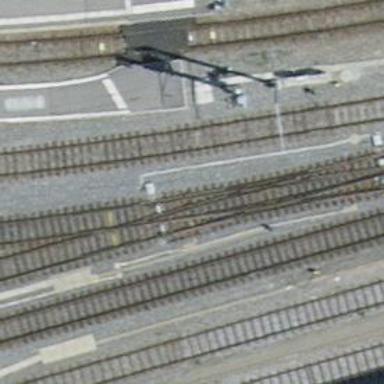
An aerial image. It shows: Railway signal.